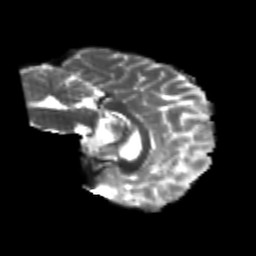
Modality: T2w
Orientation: sagittal
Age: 22
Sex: female
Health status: healthy
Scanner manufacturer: philips
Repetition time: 7.386 s
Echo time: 0.08599 s